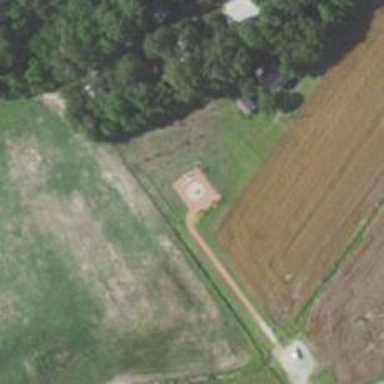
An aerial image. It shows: Historic memorial.